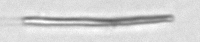
Label: fiber